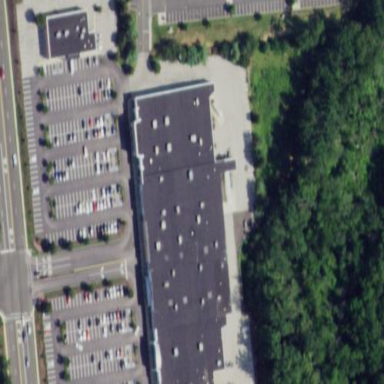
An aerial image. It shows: Retail building.